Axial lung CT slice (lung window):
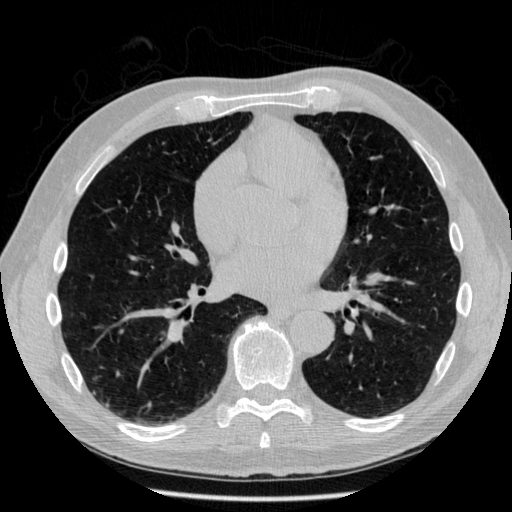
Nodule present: no